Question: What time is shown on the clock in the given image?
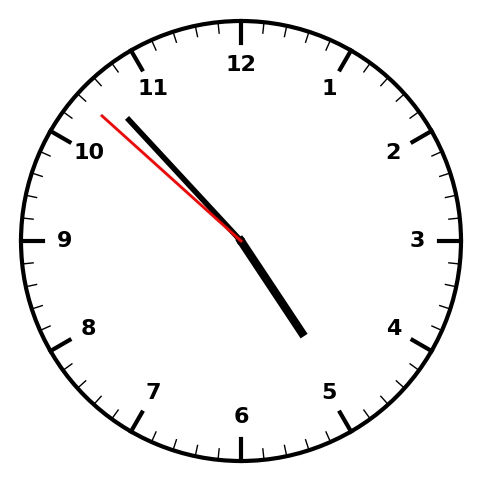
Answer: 04:52:52